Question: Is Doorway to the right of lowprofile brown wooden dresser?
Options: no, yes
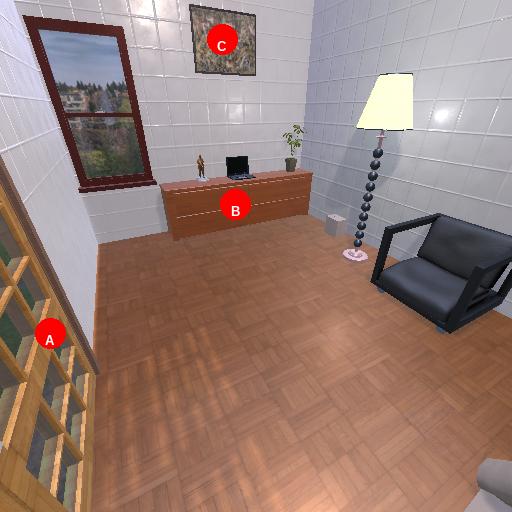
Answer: no